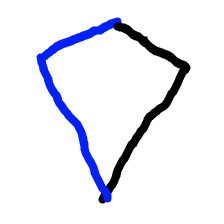
Shape: kite